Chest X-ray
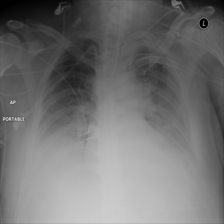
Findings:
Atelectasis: negative
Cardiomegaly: negative
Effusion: negative
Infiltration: positive
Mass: negative
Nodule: negative
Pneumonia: negative
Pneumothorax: negative
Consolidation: negative
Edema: negative
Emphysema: negative
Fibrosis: negative
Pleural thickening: negative
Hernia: negative